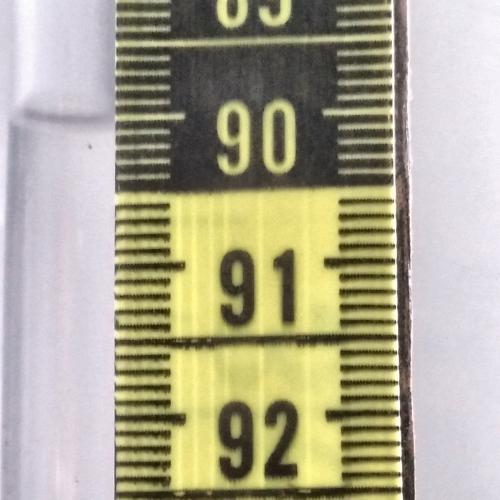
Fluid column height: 90.0 cm